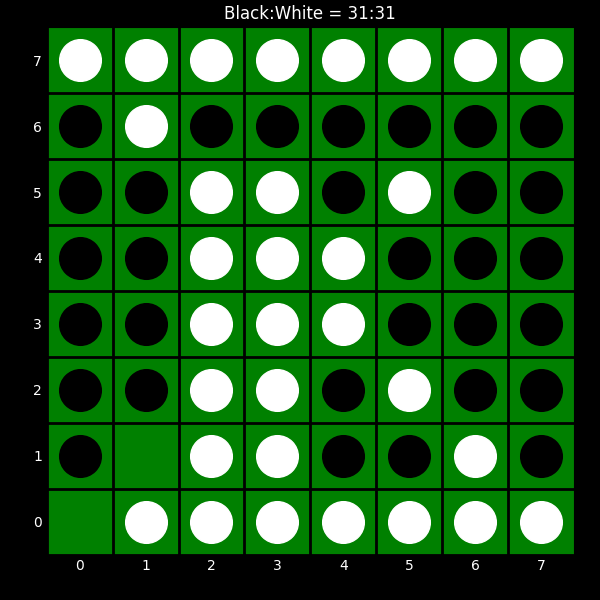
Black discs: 31
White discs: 31